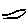
Label: line